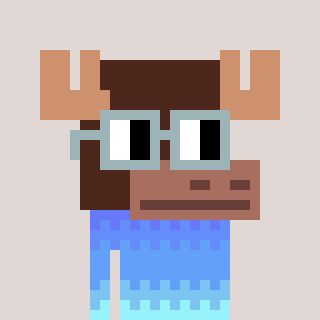
a pixel art character with square dark gray glasses, a moose-shaped head and a green-colored body on a warm background